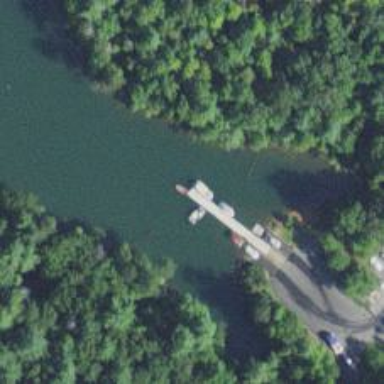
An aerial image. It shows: Footway road with bridge featuring pier and mooring point.